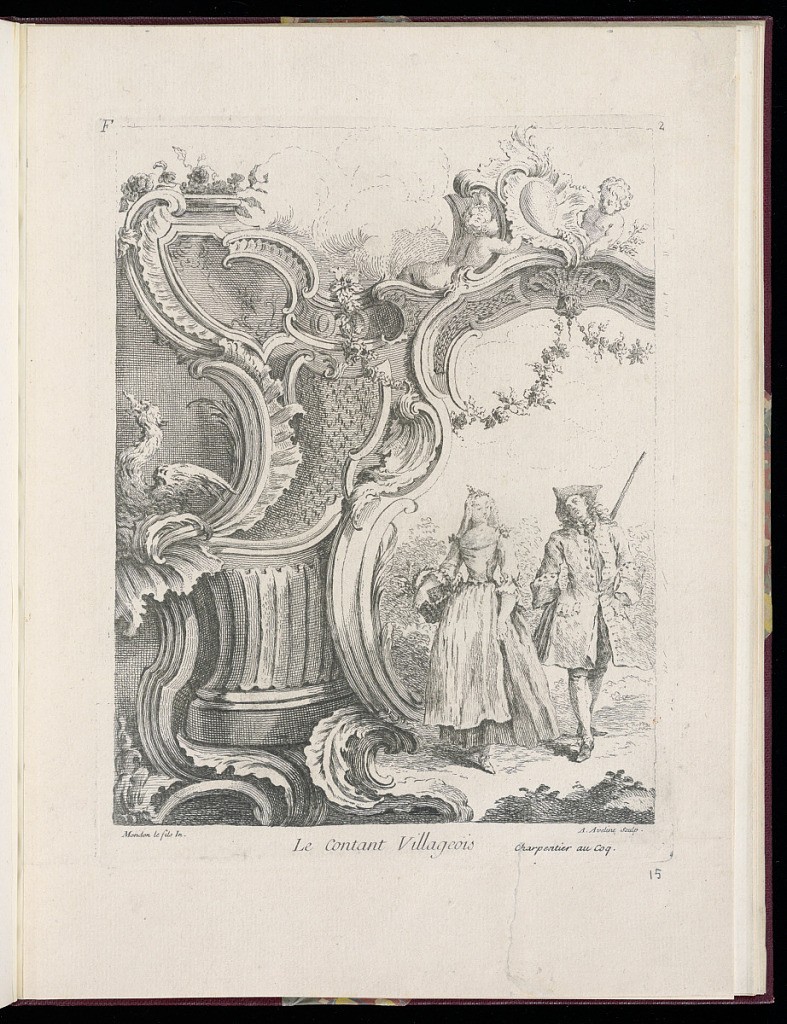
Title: Le Contant Villageois
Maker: François-Thomas Mondon, French, 1709 – 1755
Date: after 1736
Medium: Etching on laid paper
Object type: Print
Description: A print from a series of seven designs for rococo ornament and vignettes. A woman and man walk in a landscape to the right, with rococo ornament to their right featuring rocaille, shell and acanthus leaf motifs, c-scrolls, garlands of flowers, cartouches and fluting with putti and a phoenix. The plate is titled, signed and numbered.